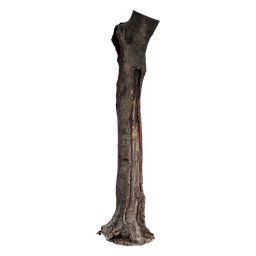
Label: nature